Question: I am new to git and I am stuck on a git fetch (I have more experience on TFS & SVN, so any analogy is welcome :)
So I found a project on Github that I forked :
- <URL>
I made a few check-in, also made a git pull to fetch latest changes from the source and at some point, I think I hit the Synchronize button (I'm using the AndroidStudio BTW) and I got lost from here.
It generated this <URL>
I am getting the following error on git fetch :
> fatal: refs/remotes/origin/pr/34 tracks both refs/pull/34/head and
refs/heads/pr/34
<URL>

Thanks
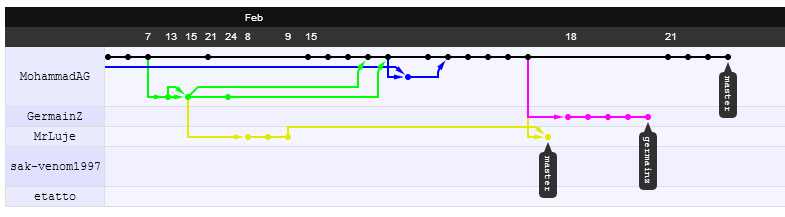
Answer: Short version: the branch named 'pr/34' on the remote, becomes your 'origin/pr/34'. But the ref named 'refs/pull/34/head' on the remote, also becomes your 'origin/pr/34'. But they can't both become that, so git complains and quits. Whatever is setting up the branch mapping is not playing well with whatever is setting up the pull-request branches on github (but I don't know anything about those two pieces of software).
It (I don't know) be reasonable to delete the '+refs/pull/*/head:refs/remotes/origin/pr/*' 'fetch' configuration line. Alternatively, you could map these to some other local ref-name-space, such as 'refs/pullreqs/origin/*' (but such a reference name is somewhat inconvenient to type in). If every pull request is going to create 'refs/heads/pr/number' 'refs/pull/number/head' on github, I'd go ahead and remove the one configuration line.
---
Longer explanation of source of problem follows. Given this:
> '''
+refs/pull/*/head:refs/remotes/origin/pr/*
+refs/heads/*:refs/remotes/origin/*
+refs/heads/*:refs/remotes/origin/*
'''
as output from 'git config --get-all remote.origin.fetch', I can explain what's going wrong. "How to fix it" depends on the results you want.
Each output line here is a "refspec", which consists of three parts: the '+', a name on the left of the ':', and a name on the right of the ':'. One '*' is allowed in both names, and it works sort of (but not exactly) like '*' matching in file-names, e.g., '*.c', '*.py', etc., with the second '*' then using whatever the first '*' matched. It should be obvious below, anyway.
(The last line is redundant and thus harmless, it just makes the match happen twice.)
So, let's see what the above means for the ref-names 'refs/pull/34/head' and 'refs/heads/pr/34', both of which are present in the remote named 'origin' (on github).
For 'refs/pull/34/head': this matches just the first refspec. The '*' part matches the '34'. The right-hand-side of that refspec says to rewrite this to read 'refs/remotes/origin/pr/*', so the result is:
'''
refs/remotes/origin/pr/34
'''
Now let's tackle 'refs/heads/pr/34'. This does not match the first refspec, but it does match the second. The '*' part matches 'pr/34'. The right-hand-side of that refspec says to rewrite it as 'refs/remotes/origin/*', so the result is:
'''
refs/remotes/origin/pr/34
'''
Note how two names on 'origin' have mapped to the same name in your local repository. Git does not know whether to set your local 'refs/remotes/origin/pr/34' equal to the first one, or the second one, as seen on 'origin'.
To make the error go away, you must either discard the unwanted "extra" match entirely, or change the rewriting rules so that the two different remote 'refs/whatever's become two local 'refs/remotes/origin/whatever's. That means you need to change the 'fetch =' lines in your git config file.
I don't know what result you want, so I can't say how to rewrite them. (And, I don't know what created these in the first place--a normal 'git clone' creates just one '+refs/heads/*:refs/remotes/origin/*' entry. Something else added the redundant entry, and the one for 'refs/pull/*/head'. It's that something-else that broke things. Well, that, plus the fact that something created 'refs/heads/pr/34' on github.)